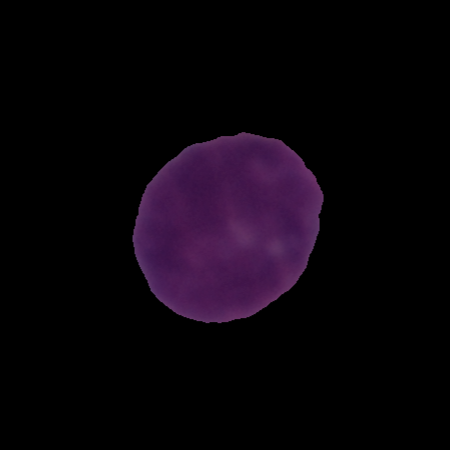
Label: cancer